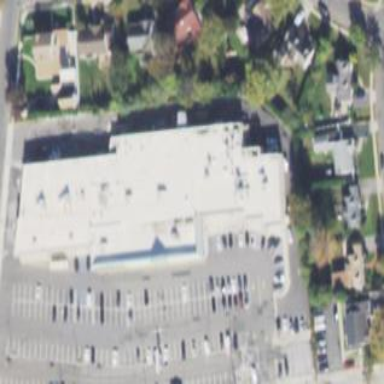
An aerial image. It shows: Commercial building.